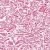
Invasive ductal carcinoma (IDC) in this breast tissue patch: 0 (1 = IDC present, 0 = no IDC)